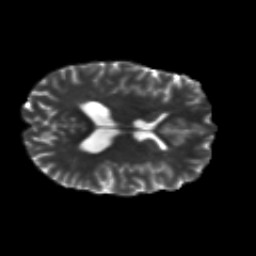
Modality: T2w
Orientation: axial
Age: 25
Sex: female
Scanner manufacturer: siemens
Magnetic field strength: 3 T
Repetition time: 8.8 s
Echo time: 0.085 s